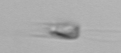
Label: Calciopappus